Question: '''
<head runat="server">
<script src="<%=ConfigurationManager.AppSettings["ApplicationURL"].ToString()%>Scripts/jquery-1.7.2.js" type="text/javascript" language="javascript"></script>
</head>
'''
'''
<a class="level1" href="VideoLibrary/VideoUpload.aspx">Video Library</a>
'''
When i click on this hyperlink i got following error message:

What should i do?
Thanks
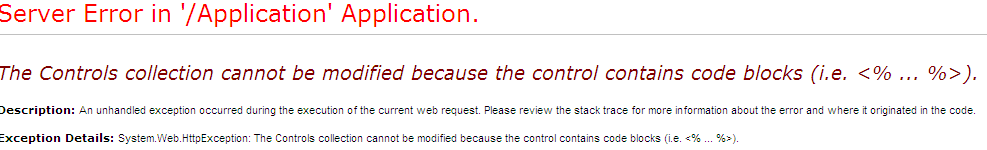
Answer: You can't use expression in '<head runat="server">' tag. What you need to add '<script>' via 'Page.Header' property.
'''
HtmlGenericControl script = new HtmlGenericControl("script");
script.Attributes.Add("src", System.Configuration
.ConfigurationManager
.AppSettings["ApplicationURL"]
+ "Scripts/jquery-1.7.2.js");
script.Attributes.Add("type", "text/javascript");
Page.Header.Controls.Add(script);
'''